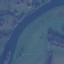
Land use / land cover: River